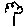
Label: tree